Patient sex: F
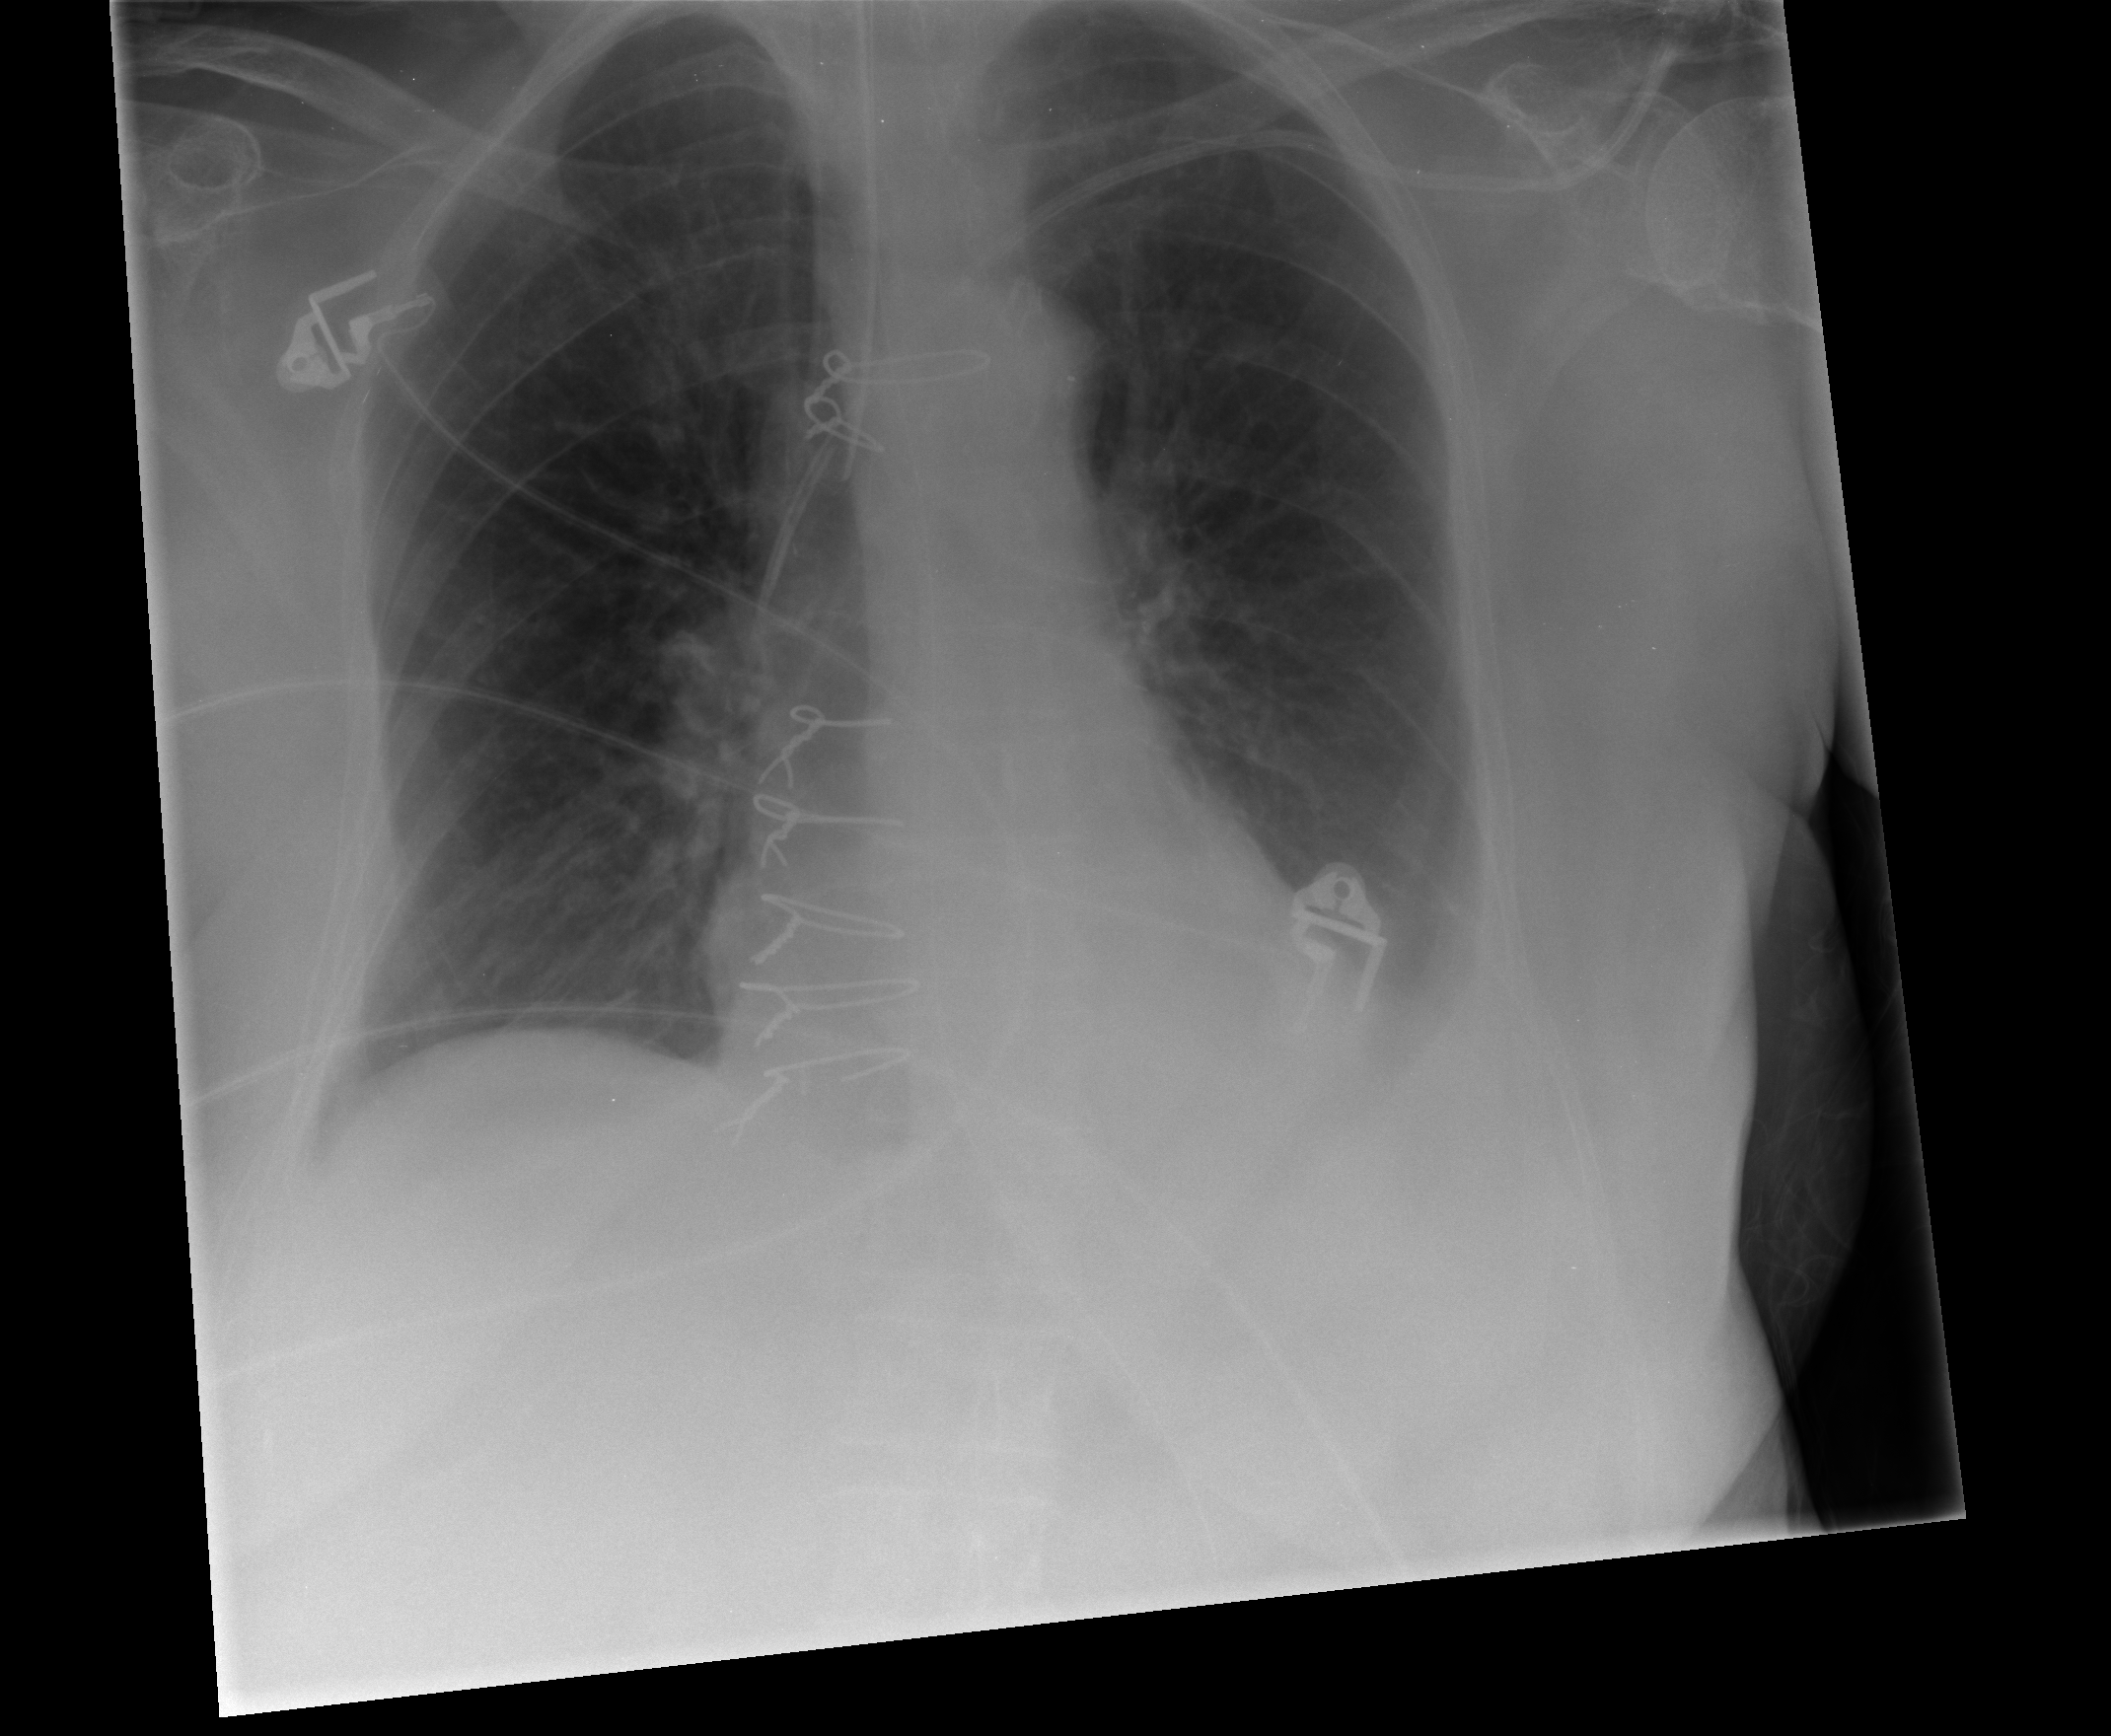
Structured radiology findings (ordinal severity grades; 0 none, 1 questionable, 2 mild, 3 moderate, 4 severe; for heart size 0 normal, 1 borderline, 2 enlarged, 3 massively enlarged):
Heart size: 1
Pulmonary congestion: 1
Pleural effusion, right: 0
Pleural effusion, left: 2
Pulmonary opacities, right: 0
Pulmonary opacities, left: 0
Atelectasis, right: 2
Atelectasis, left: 2